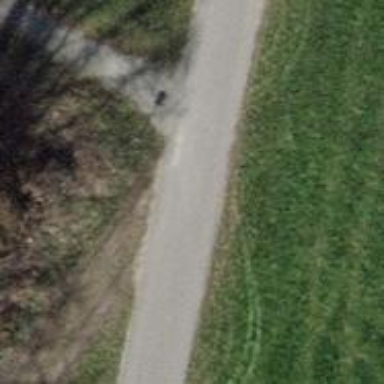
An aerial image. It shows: Asphalt track with grade1 surface.